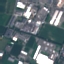
Land use / land cover class: Industrial